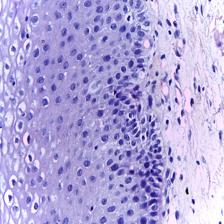
Diagnosis: Normal